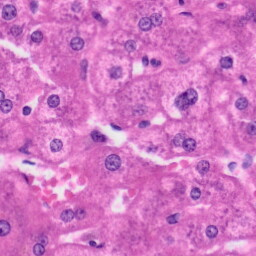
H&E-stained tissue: Liver